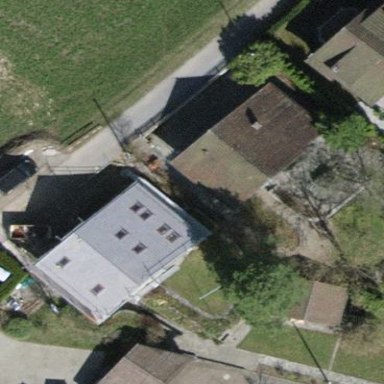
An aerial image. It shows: Building with tiled roof.